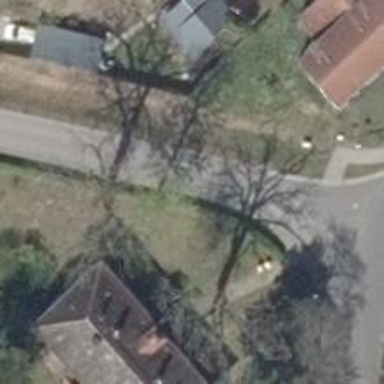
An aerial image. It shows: Residential road.